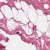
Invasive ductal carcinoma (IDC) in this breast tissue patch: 0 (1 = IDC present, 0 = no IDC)